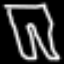
Label: pants